Question: I'm making a flutter app in which I use an AlertDialog widget
Here is a screen in which you can understand where the problem is :

Here is a piece of my code used for that
'''
showDialog(
context: context,
builder: (BuildContext context) {
// return object of type Dialog
return AlertDialog(
title: Text('Ajouter un ingredient'),
content: new Column(
children: <Widget>[
Container(
child: DropDownButtonIngredients(),
),
Container(
child: new TextField(
autofocus: false,
decoration: new InputDecoration(
labelText: 'Nom', hintText: 'Frite, Steak, Salade ...'),
onChanged: (value) {
newIngr = value;
},
)),
],
),
actions: <Widget>[
FlatButton(
child: Text('Ok'),
onPressed: () {
Navigator.of(context).pop();
},
),
],
);
},
);
}
'''
Note : I already tried to remove the DropDownButtonIngredients container, nothing new, same for the other container
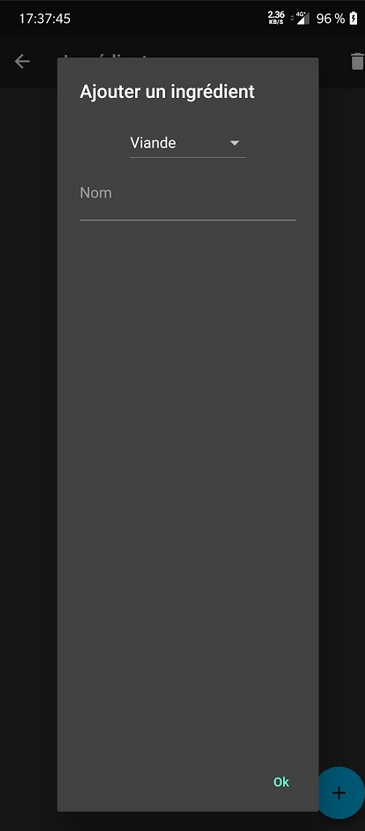
Answer: Set 'mainAxisSize' to 'MainAxisSize.min':
'''
Column(
mainAxisSize: MainAxisSize.min,
...
);
'''